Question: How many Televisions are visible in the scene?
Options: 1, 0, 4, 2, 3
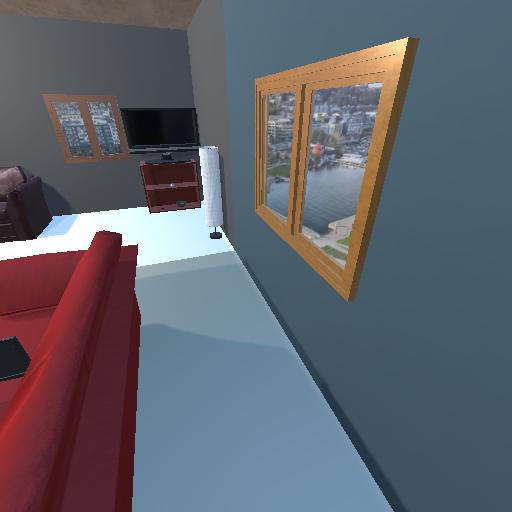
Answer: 1